Question: I am using open CV and C++. I have a completely dark image which has 3 colored points on it. I need their center coordinates. If I have only one colored point in the dark image, it will automatically display its center coordinate. However,if I take as input the dark image with the 3 colored points,my program will make an average if those 3 coordinates and return the center of the 3 colored points together,which is my exact problem. I need their individual center coordinates.

Can anyone suggest a method to do that please. Thanks
Here is the code <URL>
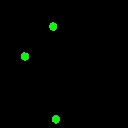
Answer: Found a solution!
1. load original image to grayscale
2. convert original image to gray
3. set range of intensity value depending on color that needs to be detected
4. vector of contours and hierarchy
5. findContours
6. vector of moments and point
7. iterate through each contour to find coordinates